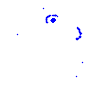
Particle: electron